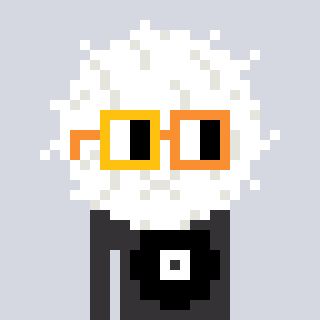
a pixel art character with square yellow and orange glasses, a cottonball-shaped head and a grayscale-colored body on a cool background